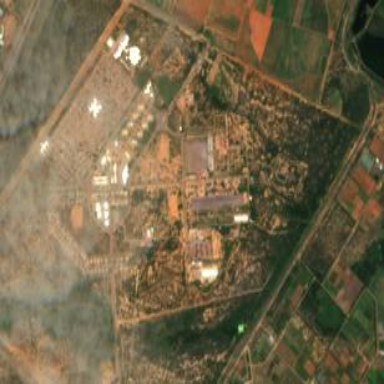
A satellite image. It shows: Military base enclosed by fence.